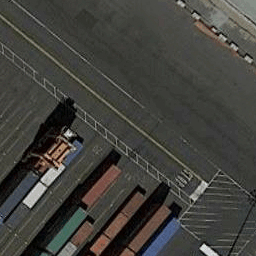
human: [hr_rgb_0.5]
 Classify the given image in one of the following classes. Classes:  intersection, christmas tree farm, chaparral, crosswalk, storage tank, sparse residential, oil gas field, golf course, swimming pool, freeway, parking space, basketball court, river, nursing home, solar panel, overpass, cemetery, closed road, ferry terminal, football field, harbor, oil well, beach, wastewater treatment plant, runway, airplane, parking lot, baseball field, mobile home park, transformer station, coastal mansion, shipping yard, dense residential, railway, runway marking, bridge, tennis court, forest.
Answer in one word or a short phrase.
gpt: shipping yard